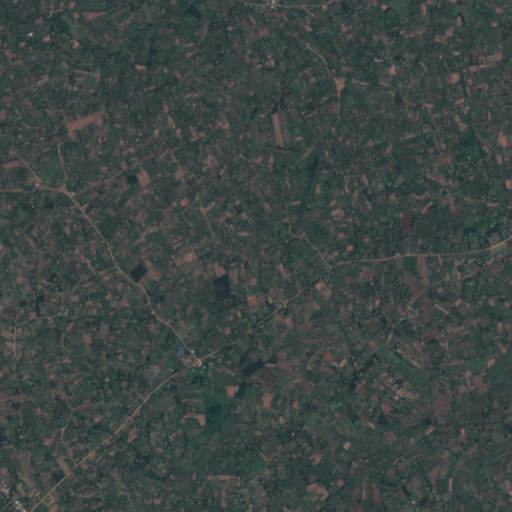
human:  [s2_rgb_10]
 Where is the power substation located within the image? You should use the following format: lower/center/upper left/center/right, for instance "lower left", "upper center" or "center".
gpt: The power substation is located in the lower left of the image.
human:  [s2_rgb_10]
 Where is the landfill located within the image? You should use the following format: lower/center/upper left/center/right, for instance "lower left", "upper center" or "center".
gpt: There is no landfill in the image.